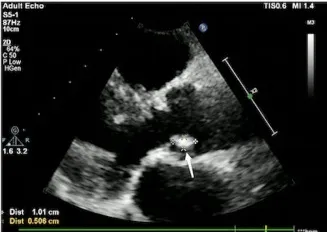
Cardiac color Doppler ultrasound. There is a slightly echogenic mass measuring approximately 10 mm x 5mm on the aortic valve, with low mobility. (A) The long-axis view of the left ventricle next to the sternum shows an attached vegetation on the aortic valve without coronary valve involvement.
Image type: radiology (ultrasound)